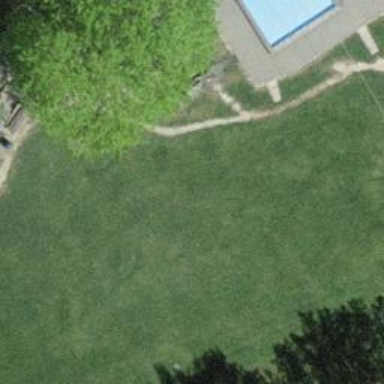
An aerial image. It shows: Playground featuring seesaw.